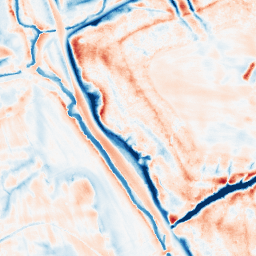
Category: trend_removal
Decomposition family: local_polynomial
Decomposition parameters: window_size: 21
degree: 1
Upsampling method: regularized
Upsampling parameters: scale: 4
lambda_reg: 0.01
Upsampling scale: 4